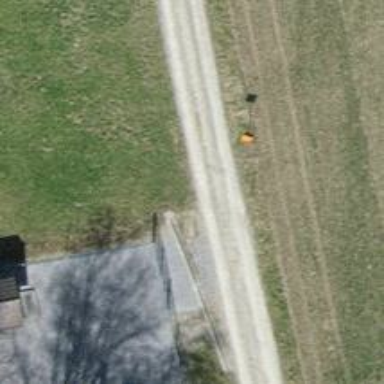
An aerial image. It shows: Orange pipeline marker.